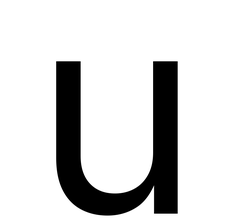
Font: Inter_Regular